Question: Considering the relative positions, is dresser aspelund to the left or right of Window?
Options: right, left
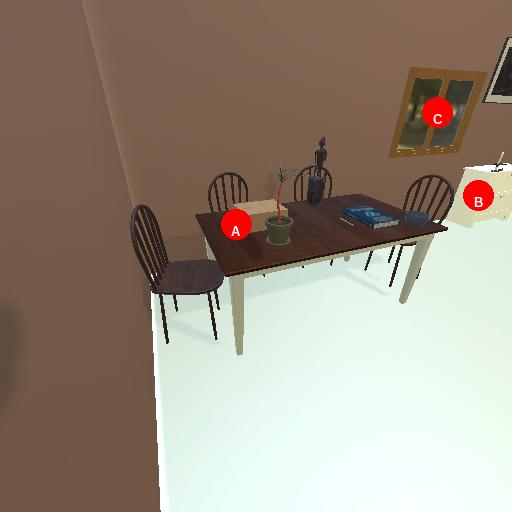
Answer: right